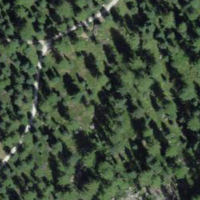
EUNIS habitat code: 43
Species observed at this site:
Vaccinium vitis-idaea
Boloria titania
Parus major